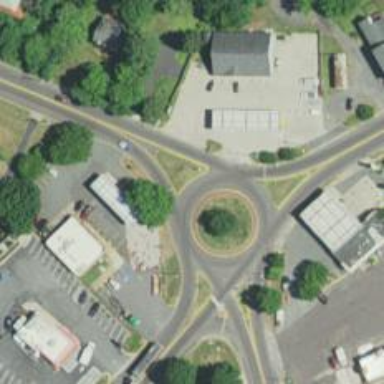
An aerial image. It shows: Roundabout on trunk highway.